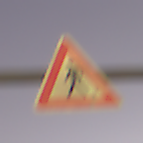
Verkehrszeichen: FussgaengerRechts
Umgebung: Outdoor, RoadRail
Tageszeit: Dawn
Wetter: Clear
Licht: Natural
Jahreszeit: NotSpecified
Kontrast: LowContrast